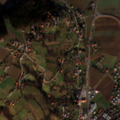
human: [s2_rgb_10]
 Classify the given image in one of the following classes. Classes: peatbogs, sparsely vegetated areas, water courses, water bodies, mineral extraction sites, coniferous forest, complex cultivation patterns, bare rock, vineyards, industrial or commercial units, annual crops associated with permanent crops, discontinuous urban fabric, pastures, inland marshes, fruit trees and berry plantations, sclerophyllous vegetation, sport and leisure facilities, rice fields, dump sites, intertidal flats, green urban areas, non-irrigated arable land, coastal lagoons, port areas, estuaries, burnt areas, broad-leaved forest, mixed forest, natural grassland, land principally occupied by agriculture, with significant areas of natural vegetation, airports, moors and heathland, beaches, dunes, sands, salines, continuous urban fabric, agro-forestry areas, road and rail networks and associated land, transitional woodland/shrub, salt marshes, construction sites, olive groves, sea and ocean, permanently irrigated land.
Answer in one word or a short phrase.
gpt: discontinuous urban fabric, non-irrigated arable land, complex cultivation patterns, mixed forest